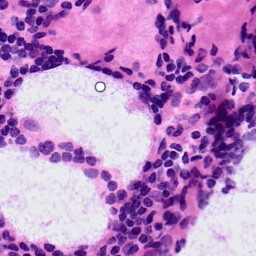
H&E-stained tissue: LymphNode